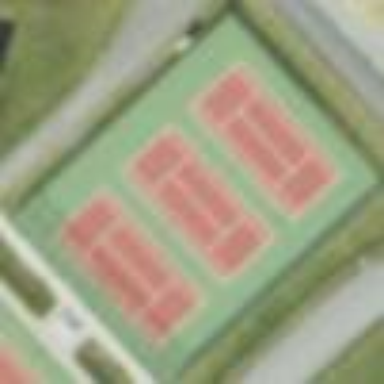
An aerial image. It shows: Tennis court on pitch.